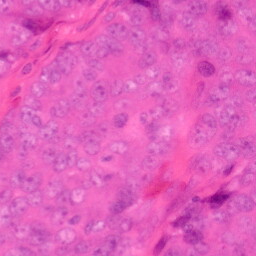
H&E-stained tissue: Colon